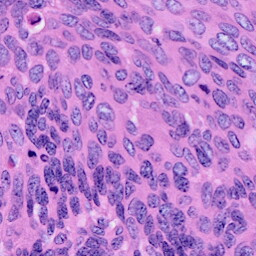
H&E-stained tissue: Cervix